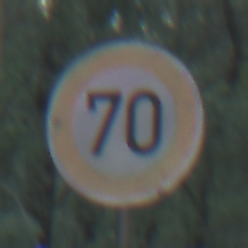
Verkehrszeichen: Geschwindigkeit70
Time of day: SunriseSunset
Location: Outdoor (Nature)
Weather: NotSpecified
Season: Autumn
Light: Natural